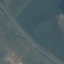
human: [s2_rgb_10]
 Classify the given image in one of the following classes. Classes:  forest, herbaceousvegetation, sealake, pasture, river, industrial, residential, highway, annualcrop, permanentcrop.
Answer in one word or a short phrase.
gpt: Highway